Question: I have this situation:
'''
UIColor *color = [[UIColor alloc] initWithRed:0/255.f green:156/255.f blue:255/255.f alpha:1];
self.lightBlue = color;
color = nil;
[color release];
'''
And receive memoery leak in UIColor *color = [[UIColor alloc] initWithRed:0/255.f green:156/255.f blue:255/255.f alpha:1];
The situation from Instruments:

Any ideas?
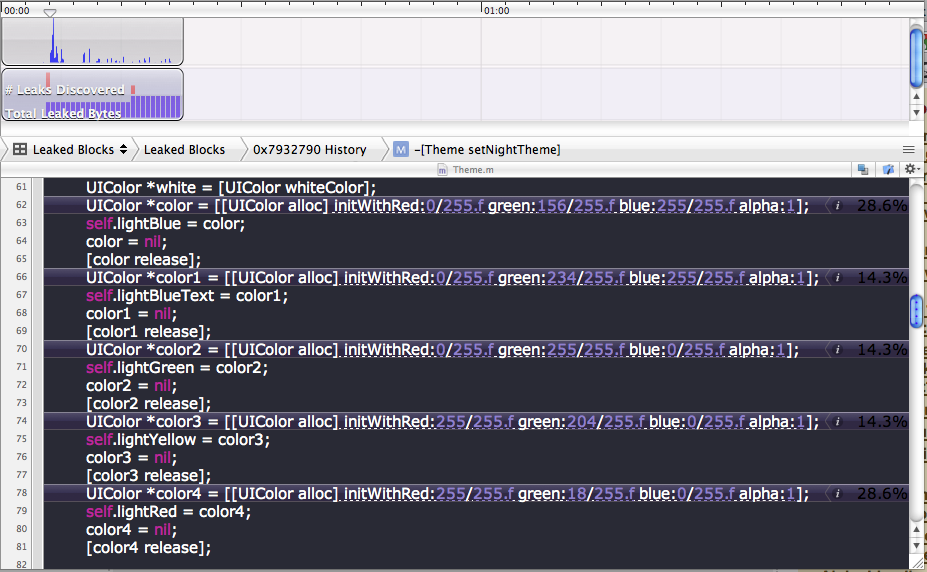
Answer: You are setting your local variable 'color' to nil and then doing [nil release] which does nothing.
If you really need 'color = nil', you should do it after the release.